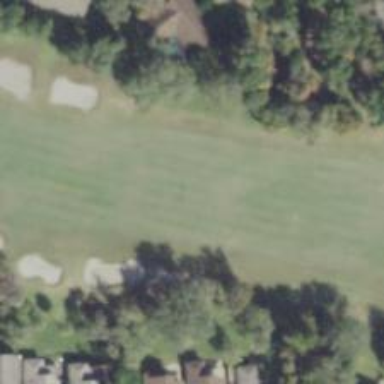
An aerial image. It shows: View of golf hole.